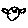
Label: bird